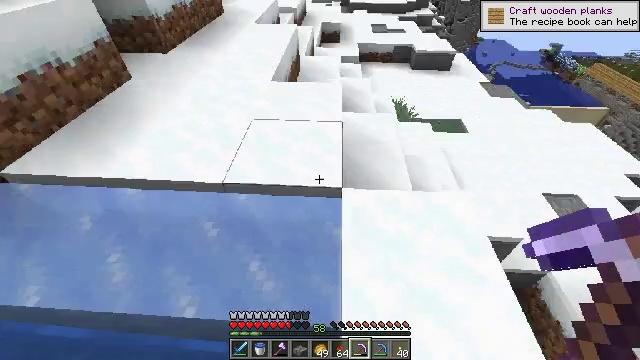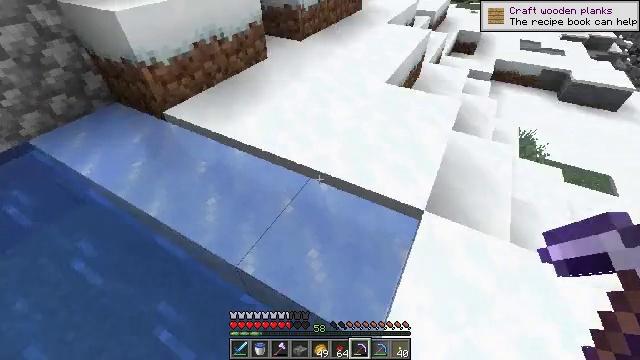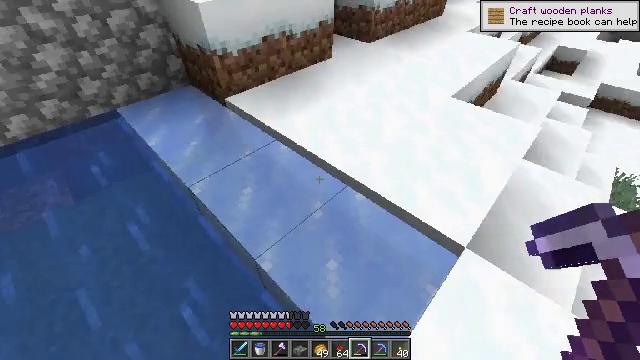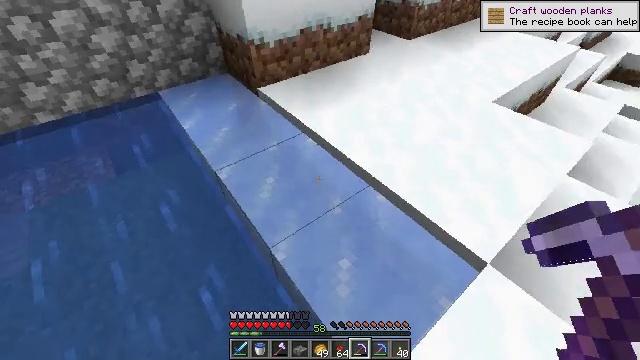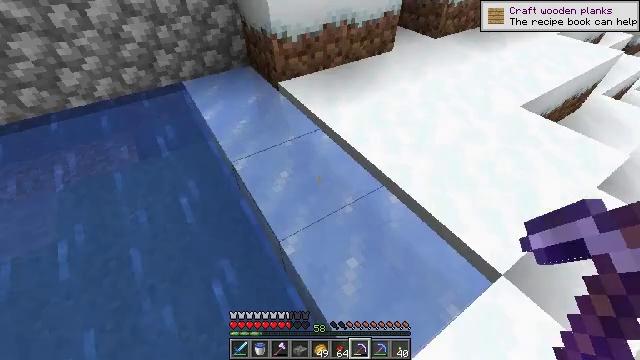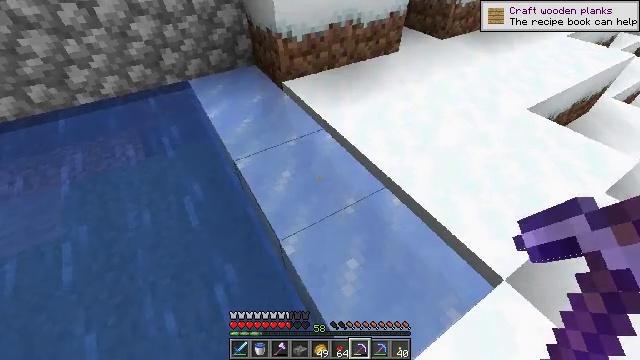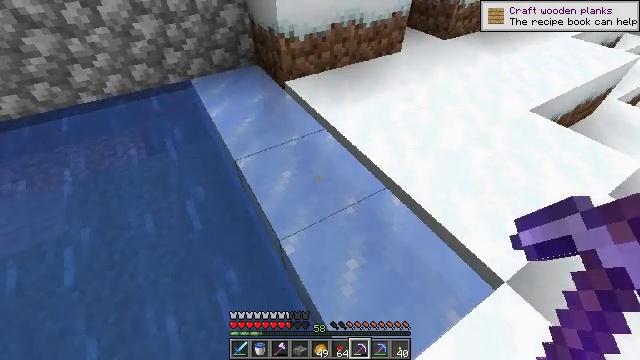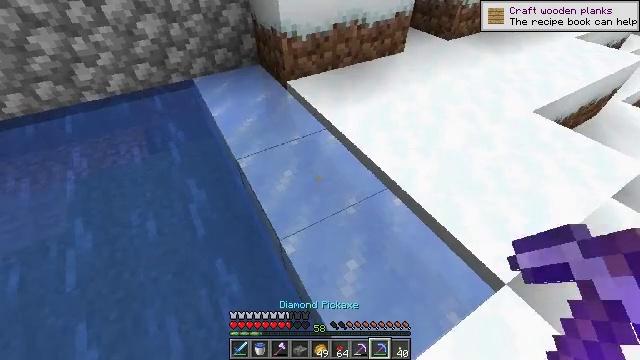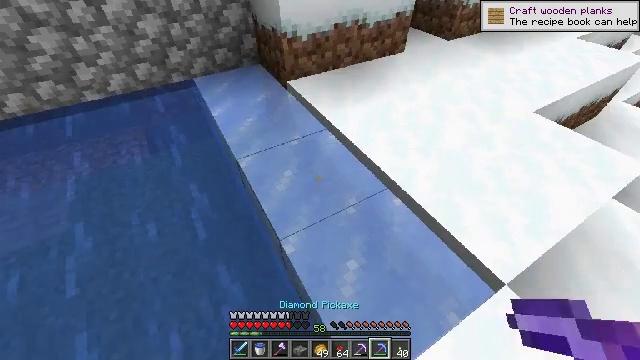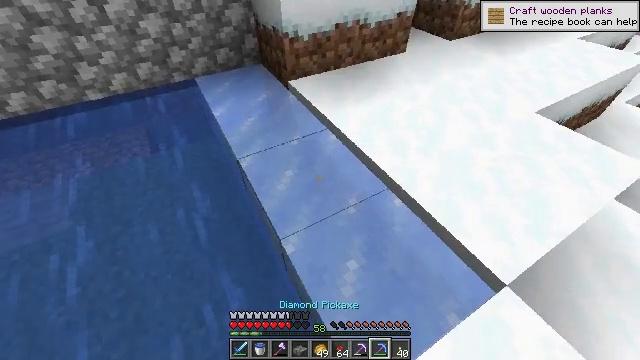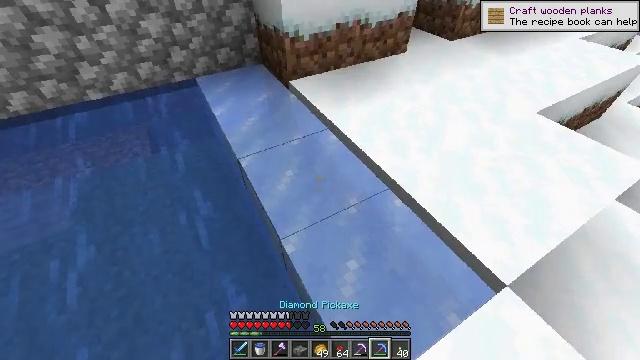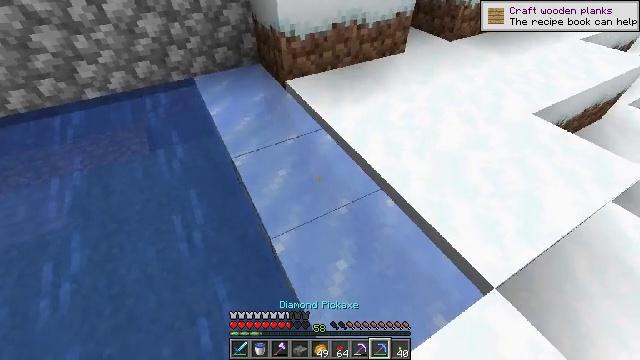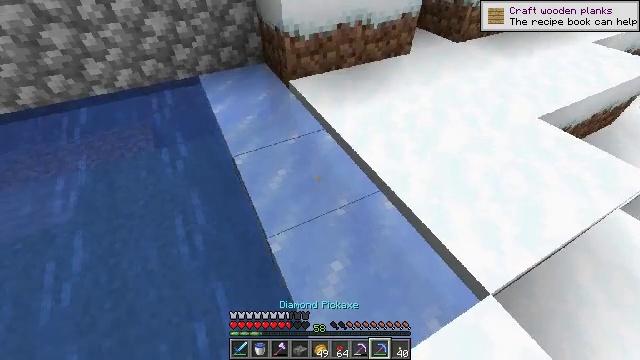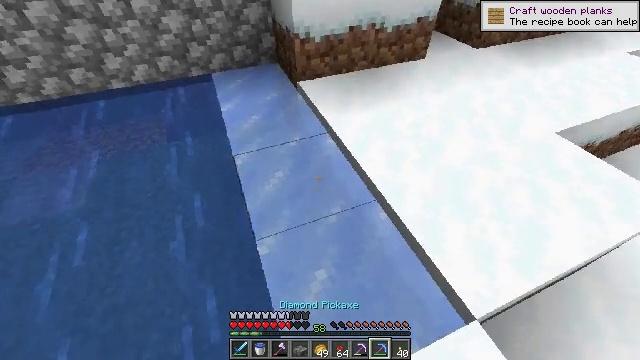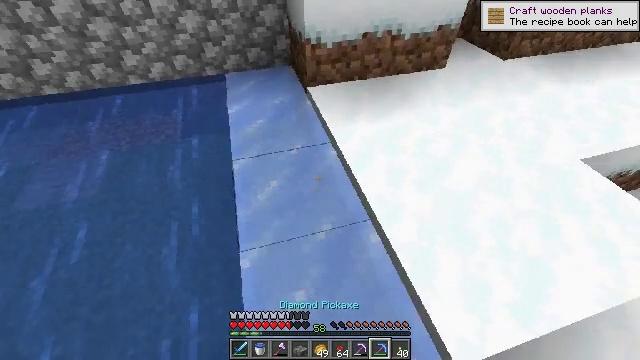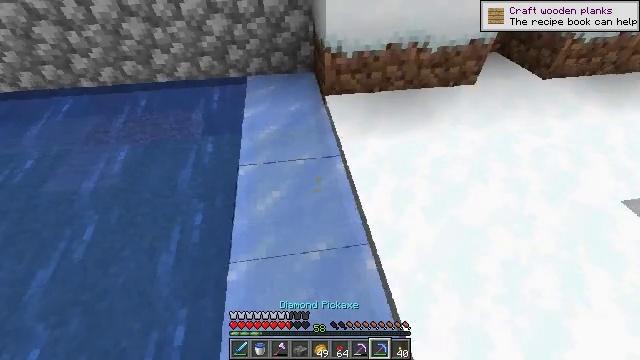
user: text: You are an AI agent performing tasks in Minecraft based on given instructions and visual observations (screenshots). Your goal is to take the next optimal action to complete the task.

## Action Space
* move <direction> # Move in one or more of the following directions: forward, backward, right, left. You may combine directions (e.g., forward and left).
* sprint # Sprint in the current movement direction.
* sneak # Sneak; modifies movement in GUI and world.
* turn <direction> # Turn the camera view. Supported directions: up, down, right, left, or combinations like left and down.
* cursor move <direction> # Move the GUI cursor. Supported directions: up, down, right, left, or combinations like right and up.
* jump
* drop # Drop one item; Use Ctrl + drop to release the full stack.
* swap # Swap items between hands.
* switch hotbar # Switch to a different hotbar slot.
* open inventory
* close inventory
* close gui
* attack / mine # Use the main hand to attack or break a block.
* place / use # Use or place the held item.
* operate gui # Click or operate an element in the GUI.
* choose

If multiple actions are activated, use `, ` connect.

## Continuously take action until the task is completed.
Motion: motion action
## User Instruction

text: Break the ice to collect it.
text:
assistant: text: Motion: turn left
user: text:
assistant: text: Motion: turn left
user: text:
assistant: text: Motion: turn left and down
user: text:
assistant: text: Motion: turn left
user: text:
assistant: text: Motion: turn left
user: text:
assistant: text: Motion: no_op
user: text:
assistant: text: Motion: no_op
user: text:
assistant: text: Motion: no_op
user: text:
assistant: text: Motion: no_op
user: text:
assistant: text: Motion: no_op
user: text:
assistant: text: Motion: move right
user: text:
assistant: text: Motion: move right, turn left
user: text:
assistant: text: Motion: move forward and move right, turn left
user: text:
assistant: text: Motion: move forward and move right, turn left
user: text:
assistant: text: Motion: move forward and move right, turn left
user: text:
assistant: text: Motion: move forward and move right, turn left and up
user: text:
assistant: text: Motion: move forward and move right, turn left and up
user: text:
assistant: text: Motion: move forward and move right, turn left and up
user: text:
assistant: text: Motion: move forward and move right, turn left and up
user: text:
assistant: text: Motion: move forward and move right, turn left
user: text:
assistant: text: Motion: move forward and move right, turn left
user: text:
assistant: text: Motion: move forward and move right, turn left
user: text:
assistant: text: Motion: move forward and move right, turn left
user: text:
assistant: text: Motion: move right, turn left
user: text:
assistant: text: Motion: no_op
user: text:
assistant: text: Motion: no_op
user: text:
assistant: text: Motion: no_op
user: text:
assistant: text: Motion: no_op
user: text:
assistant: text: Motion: no_op
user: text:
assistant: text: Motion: no_op